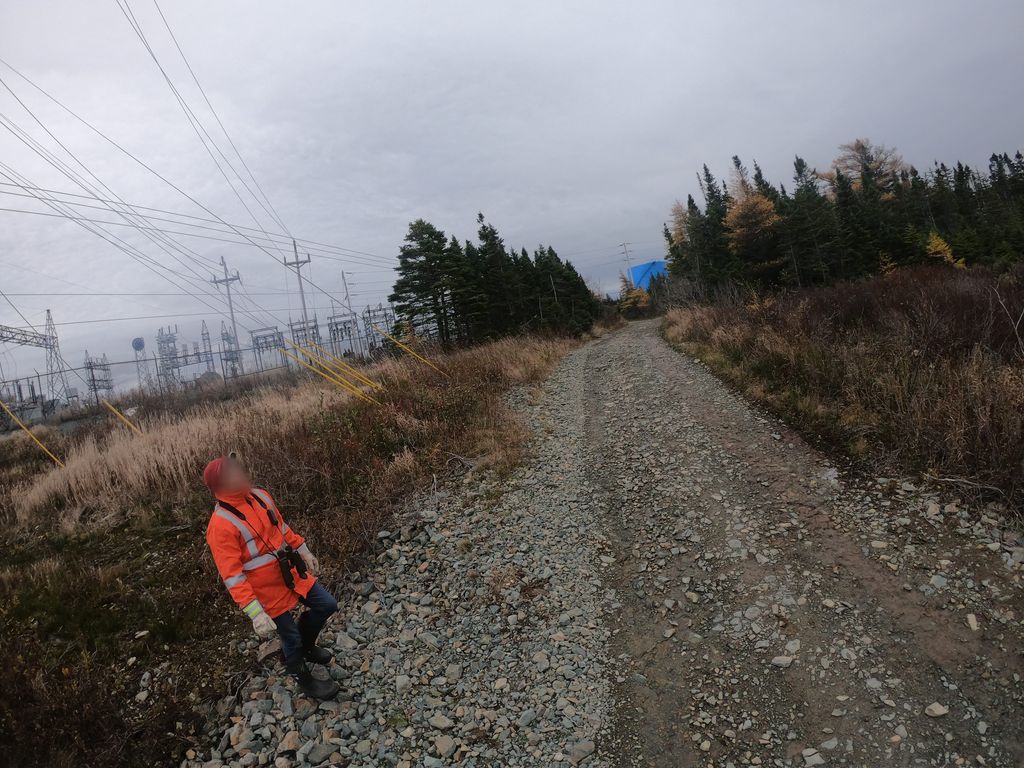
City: st_johns